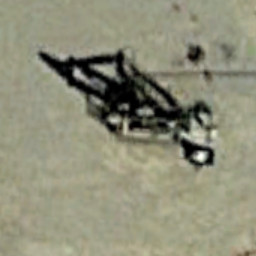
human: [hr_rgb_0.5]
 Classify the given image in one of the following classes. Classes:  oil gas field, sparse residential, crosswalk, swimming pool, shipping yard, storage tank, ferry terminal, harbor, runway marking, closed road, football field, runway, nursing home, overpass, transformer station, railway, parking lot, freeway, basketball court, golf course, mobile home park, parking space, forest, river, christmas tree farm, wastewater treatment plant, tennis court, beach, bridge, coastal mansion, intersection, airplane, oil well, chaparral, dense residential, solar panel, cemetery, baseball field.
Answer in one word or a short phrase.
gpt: oil well